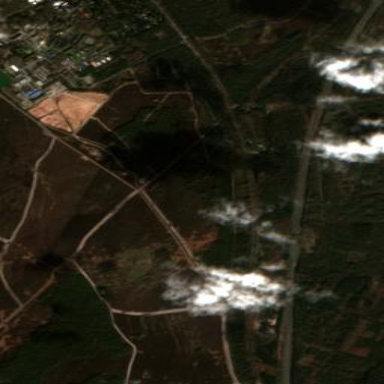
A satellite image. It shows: Military training area.